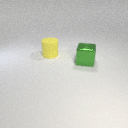
large yellow rubber cylinder to the left of large green metal cube